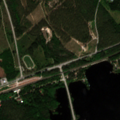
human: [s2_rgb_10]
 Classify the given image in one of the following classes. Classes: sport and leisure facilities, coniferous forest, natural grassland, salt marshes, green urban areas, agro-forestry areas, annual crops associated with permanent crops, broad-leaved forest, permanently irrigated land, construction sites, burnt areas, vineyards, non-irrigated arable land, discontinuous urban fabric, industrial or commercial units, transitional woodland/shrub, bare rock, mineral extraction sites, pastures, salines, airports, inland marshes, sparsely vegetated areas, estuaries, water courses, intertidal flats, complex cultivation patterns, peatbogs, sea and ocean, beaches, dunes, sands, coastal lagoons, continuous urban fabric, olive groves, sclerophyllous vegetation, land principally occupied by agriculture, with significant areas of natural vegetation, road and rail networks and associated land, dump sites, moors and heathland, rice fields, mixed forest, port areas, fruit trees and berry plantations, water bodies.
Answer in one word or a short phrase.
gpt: broad-leaved forest, coniferous forest, transitional woodland/shrub, water courses, water bodies